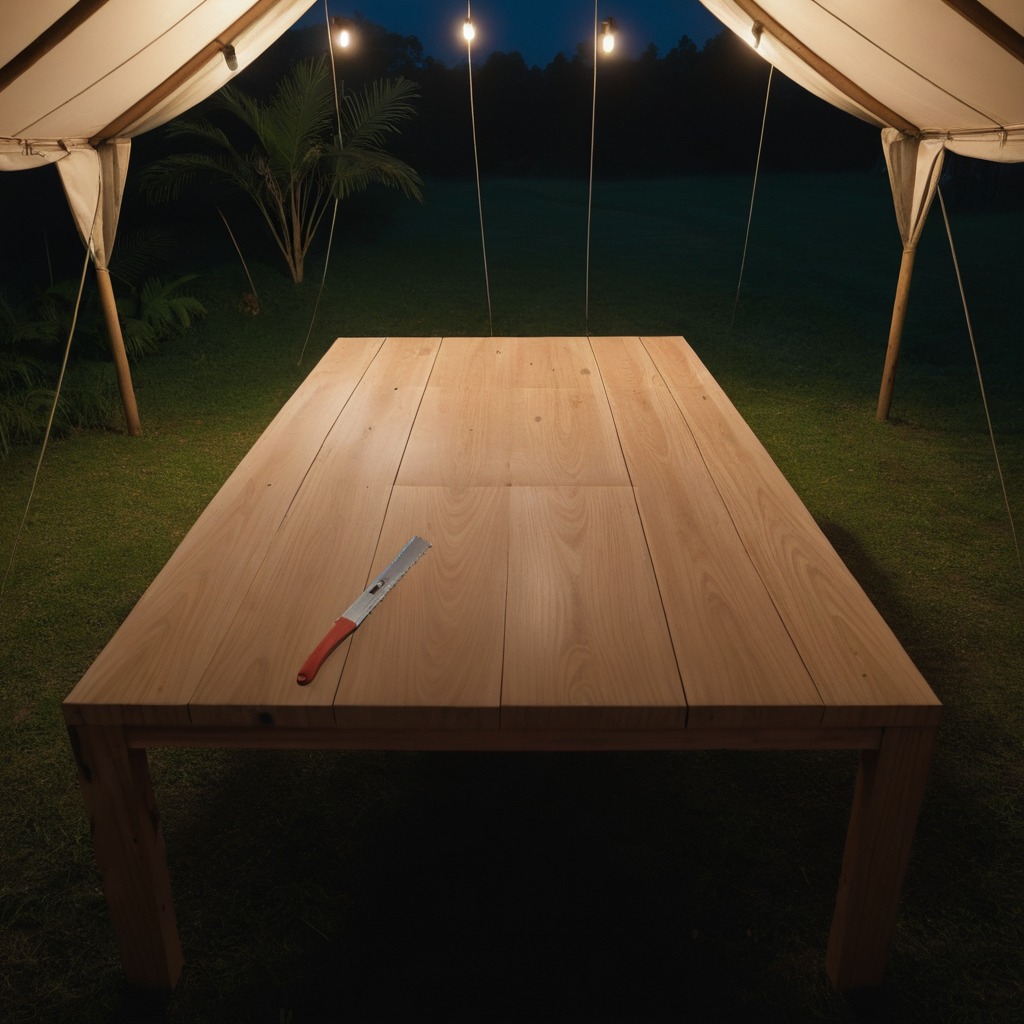
A metal saw is lying on the wooden table inside a jungle field workshop tent at night.